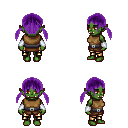
a pixel art fantasy rpg character, female body template, orc, green skin, leather chest armor, gold greaves, purple twin-tailed hairstyle, white cloth bracers, four views (front, back, left, right), 2x2 character sprite sheet, small pixel art, hard edges, no anti-aliasing